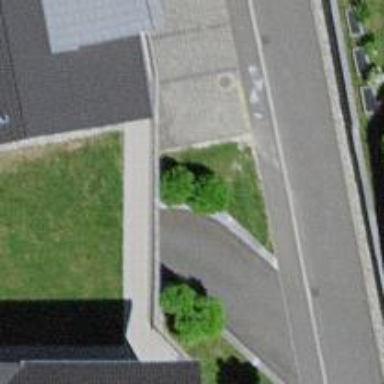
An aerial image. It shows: Parking area.